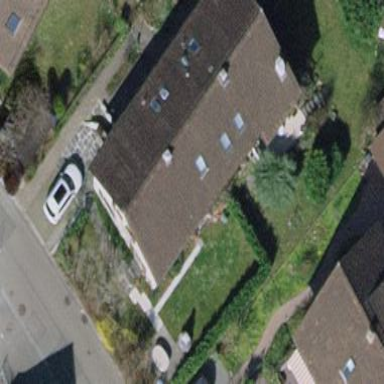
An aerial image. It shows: Semidetached house with gabled roof.